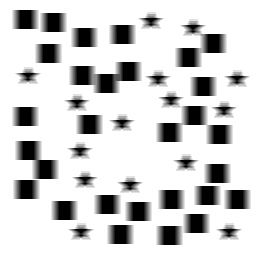
Squares: 29
Triangles: 0
Stars: 15
Total shapes: 44